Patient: sex M, age 66
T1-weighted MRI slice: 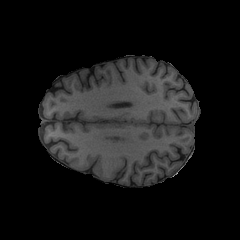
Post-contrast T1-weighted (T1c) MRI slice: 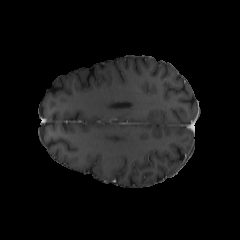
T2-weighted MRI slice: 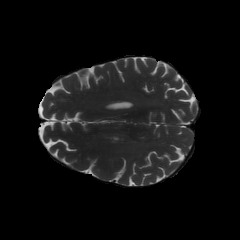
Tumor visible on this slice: no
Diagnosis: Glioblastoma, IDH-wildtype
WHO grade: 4